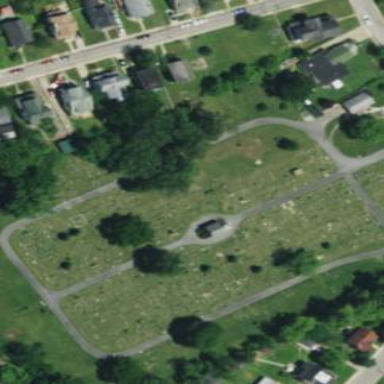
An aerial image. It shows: Cemetery.